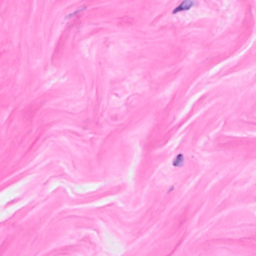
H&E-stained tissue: Breast